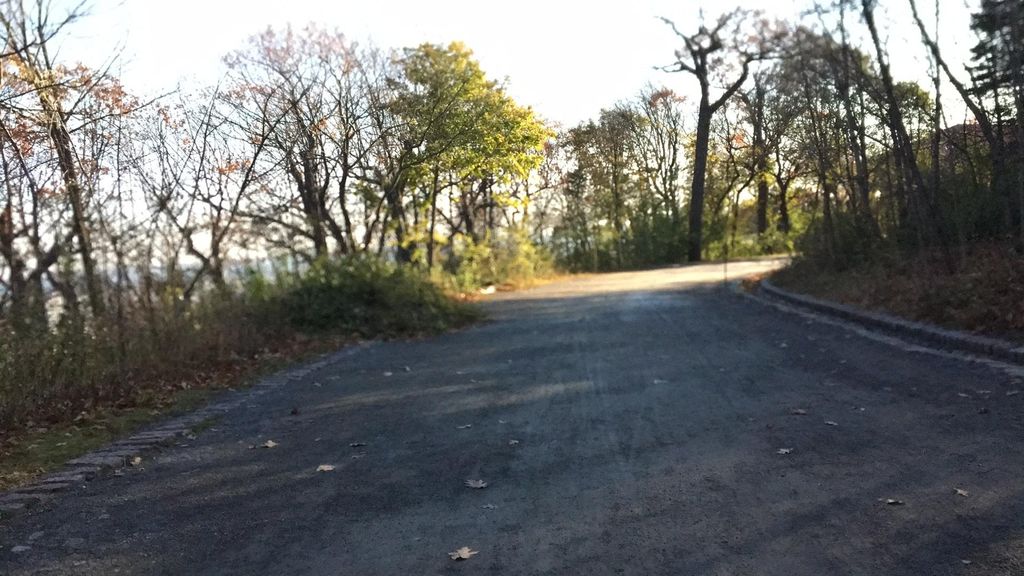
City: montreal